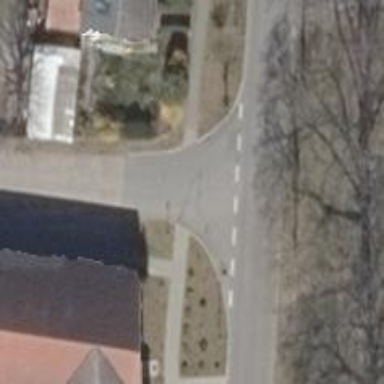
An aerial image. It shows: Road with "give way" sign.